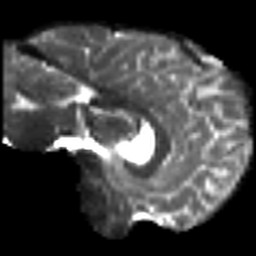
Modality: T2w
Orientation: sagittal
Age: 24
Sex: male
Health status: healthy
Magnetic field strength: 3 T
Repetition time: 8.4 s
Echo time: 0.0926 s